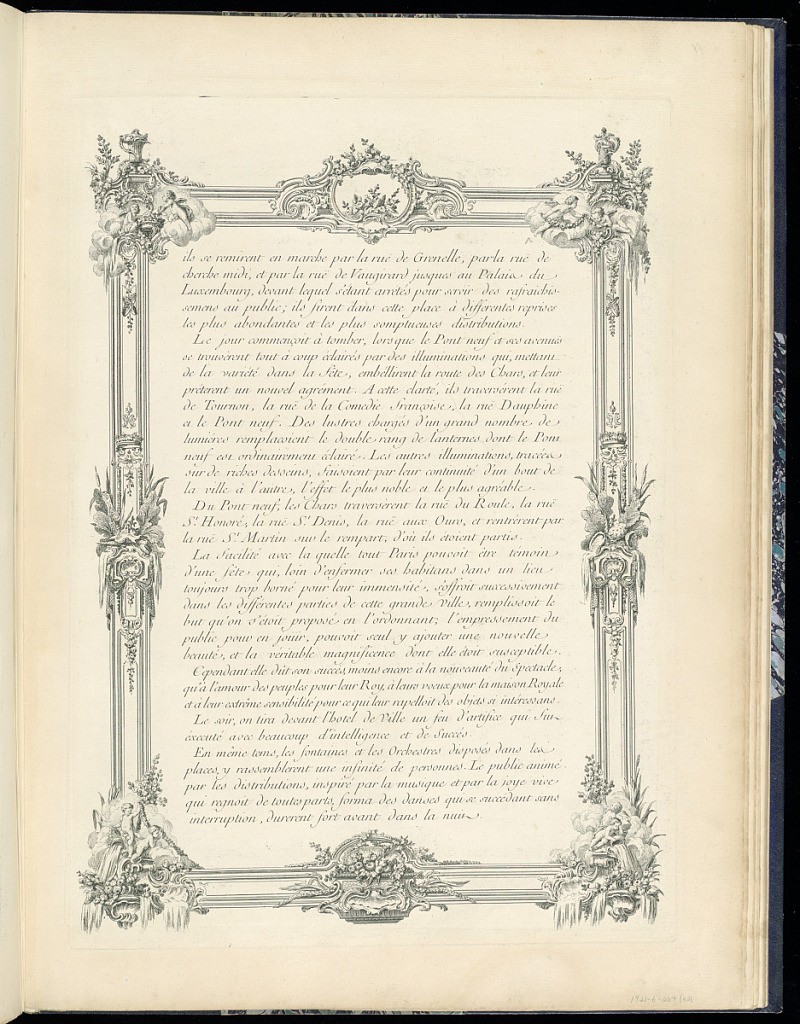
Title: Page of Text, Printed on Recto and Verso
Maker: Marie F. Lattré, French, active eighteenth century
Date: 1751
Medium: Engraving on laid paper
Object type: Bound print
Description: Page of text with elaborate border decoration, printed on recto and verso. The recto has a continued description of the celebration given by the city of Paris on February 13, 1747, on the occasion of the marriage of Louis Dauphin and Marie-Josephe of Saxony. The verso begins a description of the chariots designed and paraded for the celebration, starting with the Char de Mars (the Chariot of Mars, 1921-6-207-24).